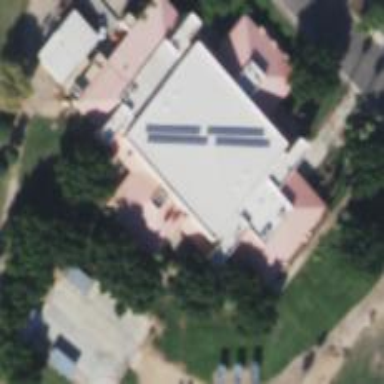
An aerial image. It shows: Public community center.